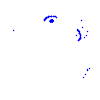
Particle: proton